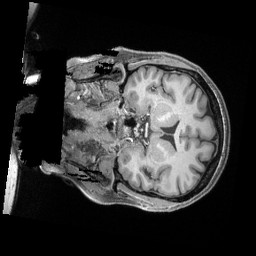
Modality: T1w
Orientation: coronal
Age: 49
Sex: female
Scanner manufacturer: siemens
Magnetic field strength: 3 T
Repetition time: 2.4 s
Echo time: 0.00228 s